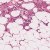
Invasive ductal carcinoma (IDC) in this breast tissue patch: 1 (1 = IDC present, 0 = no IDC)